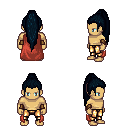
a pixel art fantasy rpg character, male body template, human, tanned skin, maroon cape, gold greaves, raven extra-long topknot hairstyle, cloth bracers, four views (front, back, left, right), 2x2 character sprite sheet, small pixel art, hard edges, no anti-aliasing